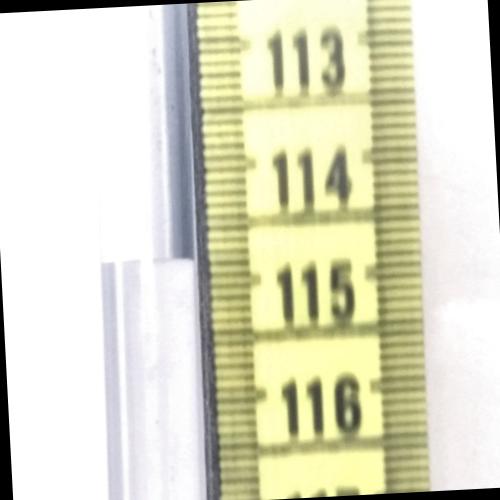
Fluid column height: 114.8 cm